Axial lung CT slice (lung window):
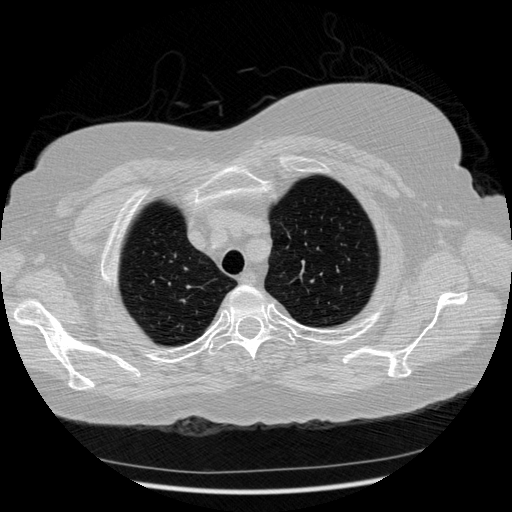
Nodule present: no